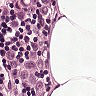
Metastatic tissue present: yes